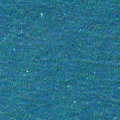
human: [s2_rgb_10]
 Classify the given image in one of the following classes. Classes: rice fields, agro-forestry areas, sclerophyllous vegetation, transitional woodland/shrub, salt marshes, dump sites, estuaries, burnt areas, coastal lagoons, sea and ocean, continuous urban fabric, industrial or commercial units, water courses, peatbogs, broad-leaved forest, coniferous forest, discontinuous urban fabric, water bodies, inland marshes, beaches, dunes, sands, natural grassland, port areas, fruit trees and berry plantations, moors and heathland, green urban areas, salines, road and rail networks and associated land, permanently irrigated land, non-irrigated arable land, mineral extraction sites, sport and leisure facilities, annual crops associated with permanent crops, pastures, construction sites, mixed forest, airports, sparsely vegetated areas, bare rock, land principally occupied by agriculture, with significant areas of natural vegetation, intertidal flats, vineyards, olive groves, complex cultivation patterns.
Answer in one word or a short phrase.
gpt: sea and ocean